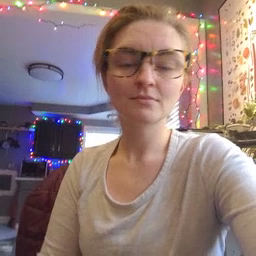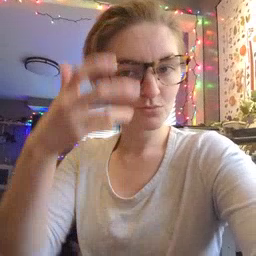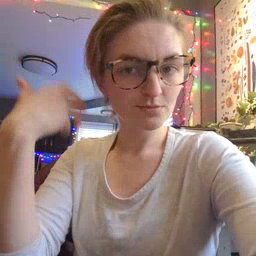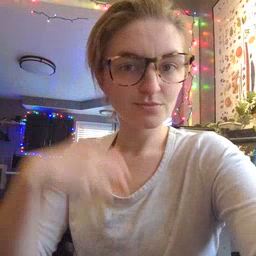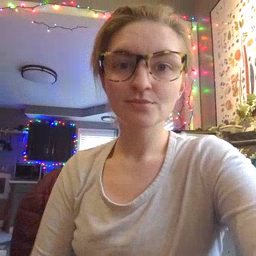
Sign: lion